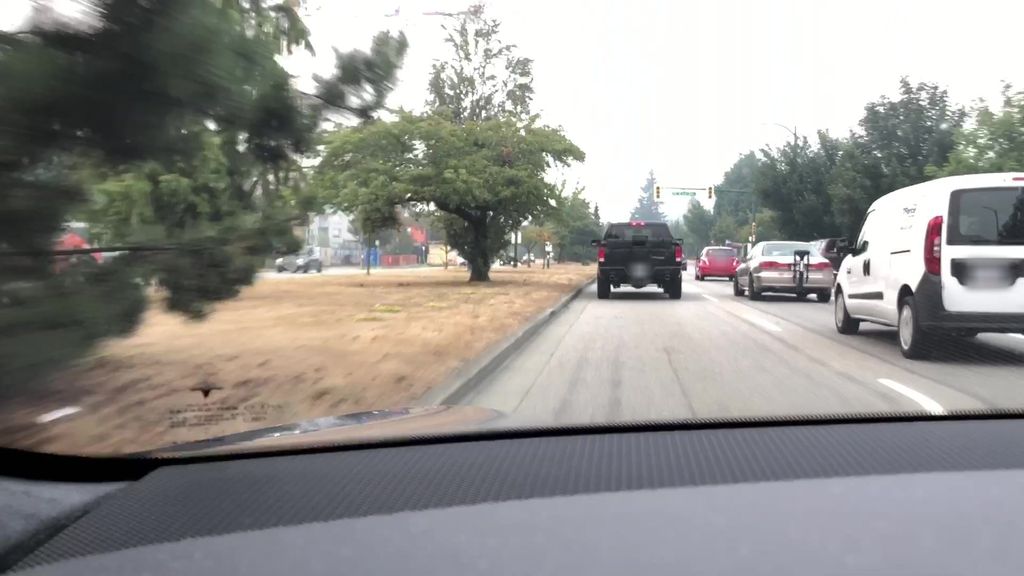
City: vancouver